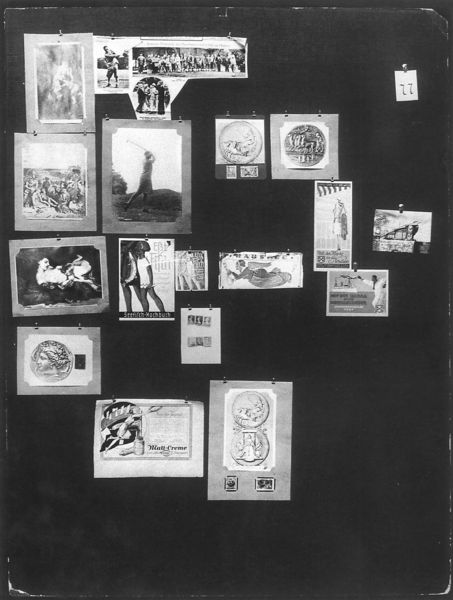
Titel: Mnemosyne (Bilderatlas, Fotos der Tafeln)
Künstler: Aby Warburg
Institution: London, The Warburg Institute Archive ©
Schlagwörter: flügel, mann, weiß, schwarz, alt, rahmen, engel, bilder, fotos, tafel, nägel, fotografie, schwarz weiss, weß, zahl, golf, münze, ausschnitte, münzen, fotografien, photos, schautafel, stecknadeln, aby warburg, golfschläger, pinnwand, briefmarken, 22, fotos.